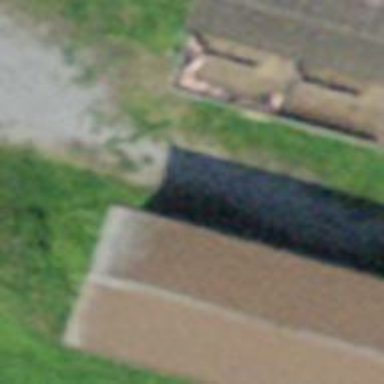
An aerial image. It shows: View of roof of building.